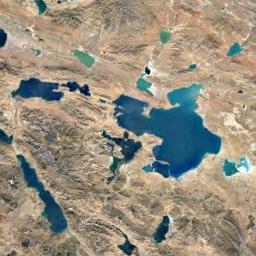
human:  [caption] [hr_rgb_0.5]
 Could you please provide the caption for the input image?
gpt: There are many lakes of different sizes .

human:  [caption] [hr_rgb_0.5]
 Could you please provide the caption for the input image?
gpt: A group of pale blue lakes in the tan mountains .

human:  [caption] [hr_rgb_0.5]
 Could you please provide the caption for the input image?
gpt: Some lakes of different sizes and colors lie in a rolling wasteland .

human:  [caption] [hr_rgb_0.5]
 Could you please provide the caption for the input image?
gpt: The lake in the picture is very blue .

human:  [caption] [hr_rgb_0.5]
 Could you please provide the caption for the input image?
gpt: There are some blue lakes on a yellow desert .